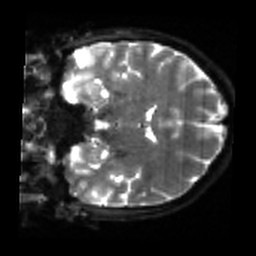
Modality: sbref
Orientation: coronal
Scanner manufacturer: siemens
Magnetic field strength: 3 T
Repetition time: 4 s
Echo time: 0.0594 s